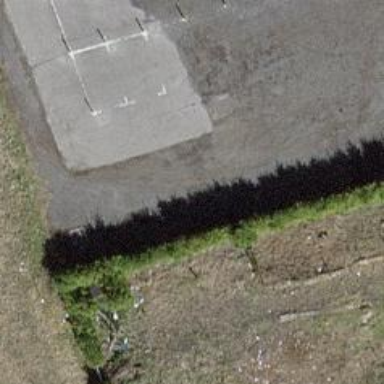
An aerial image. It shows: Parking aisle designated as service road.